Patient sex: F
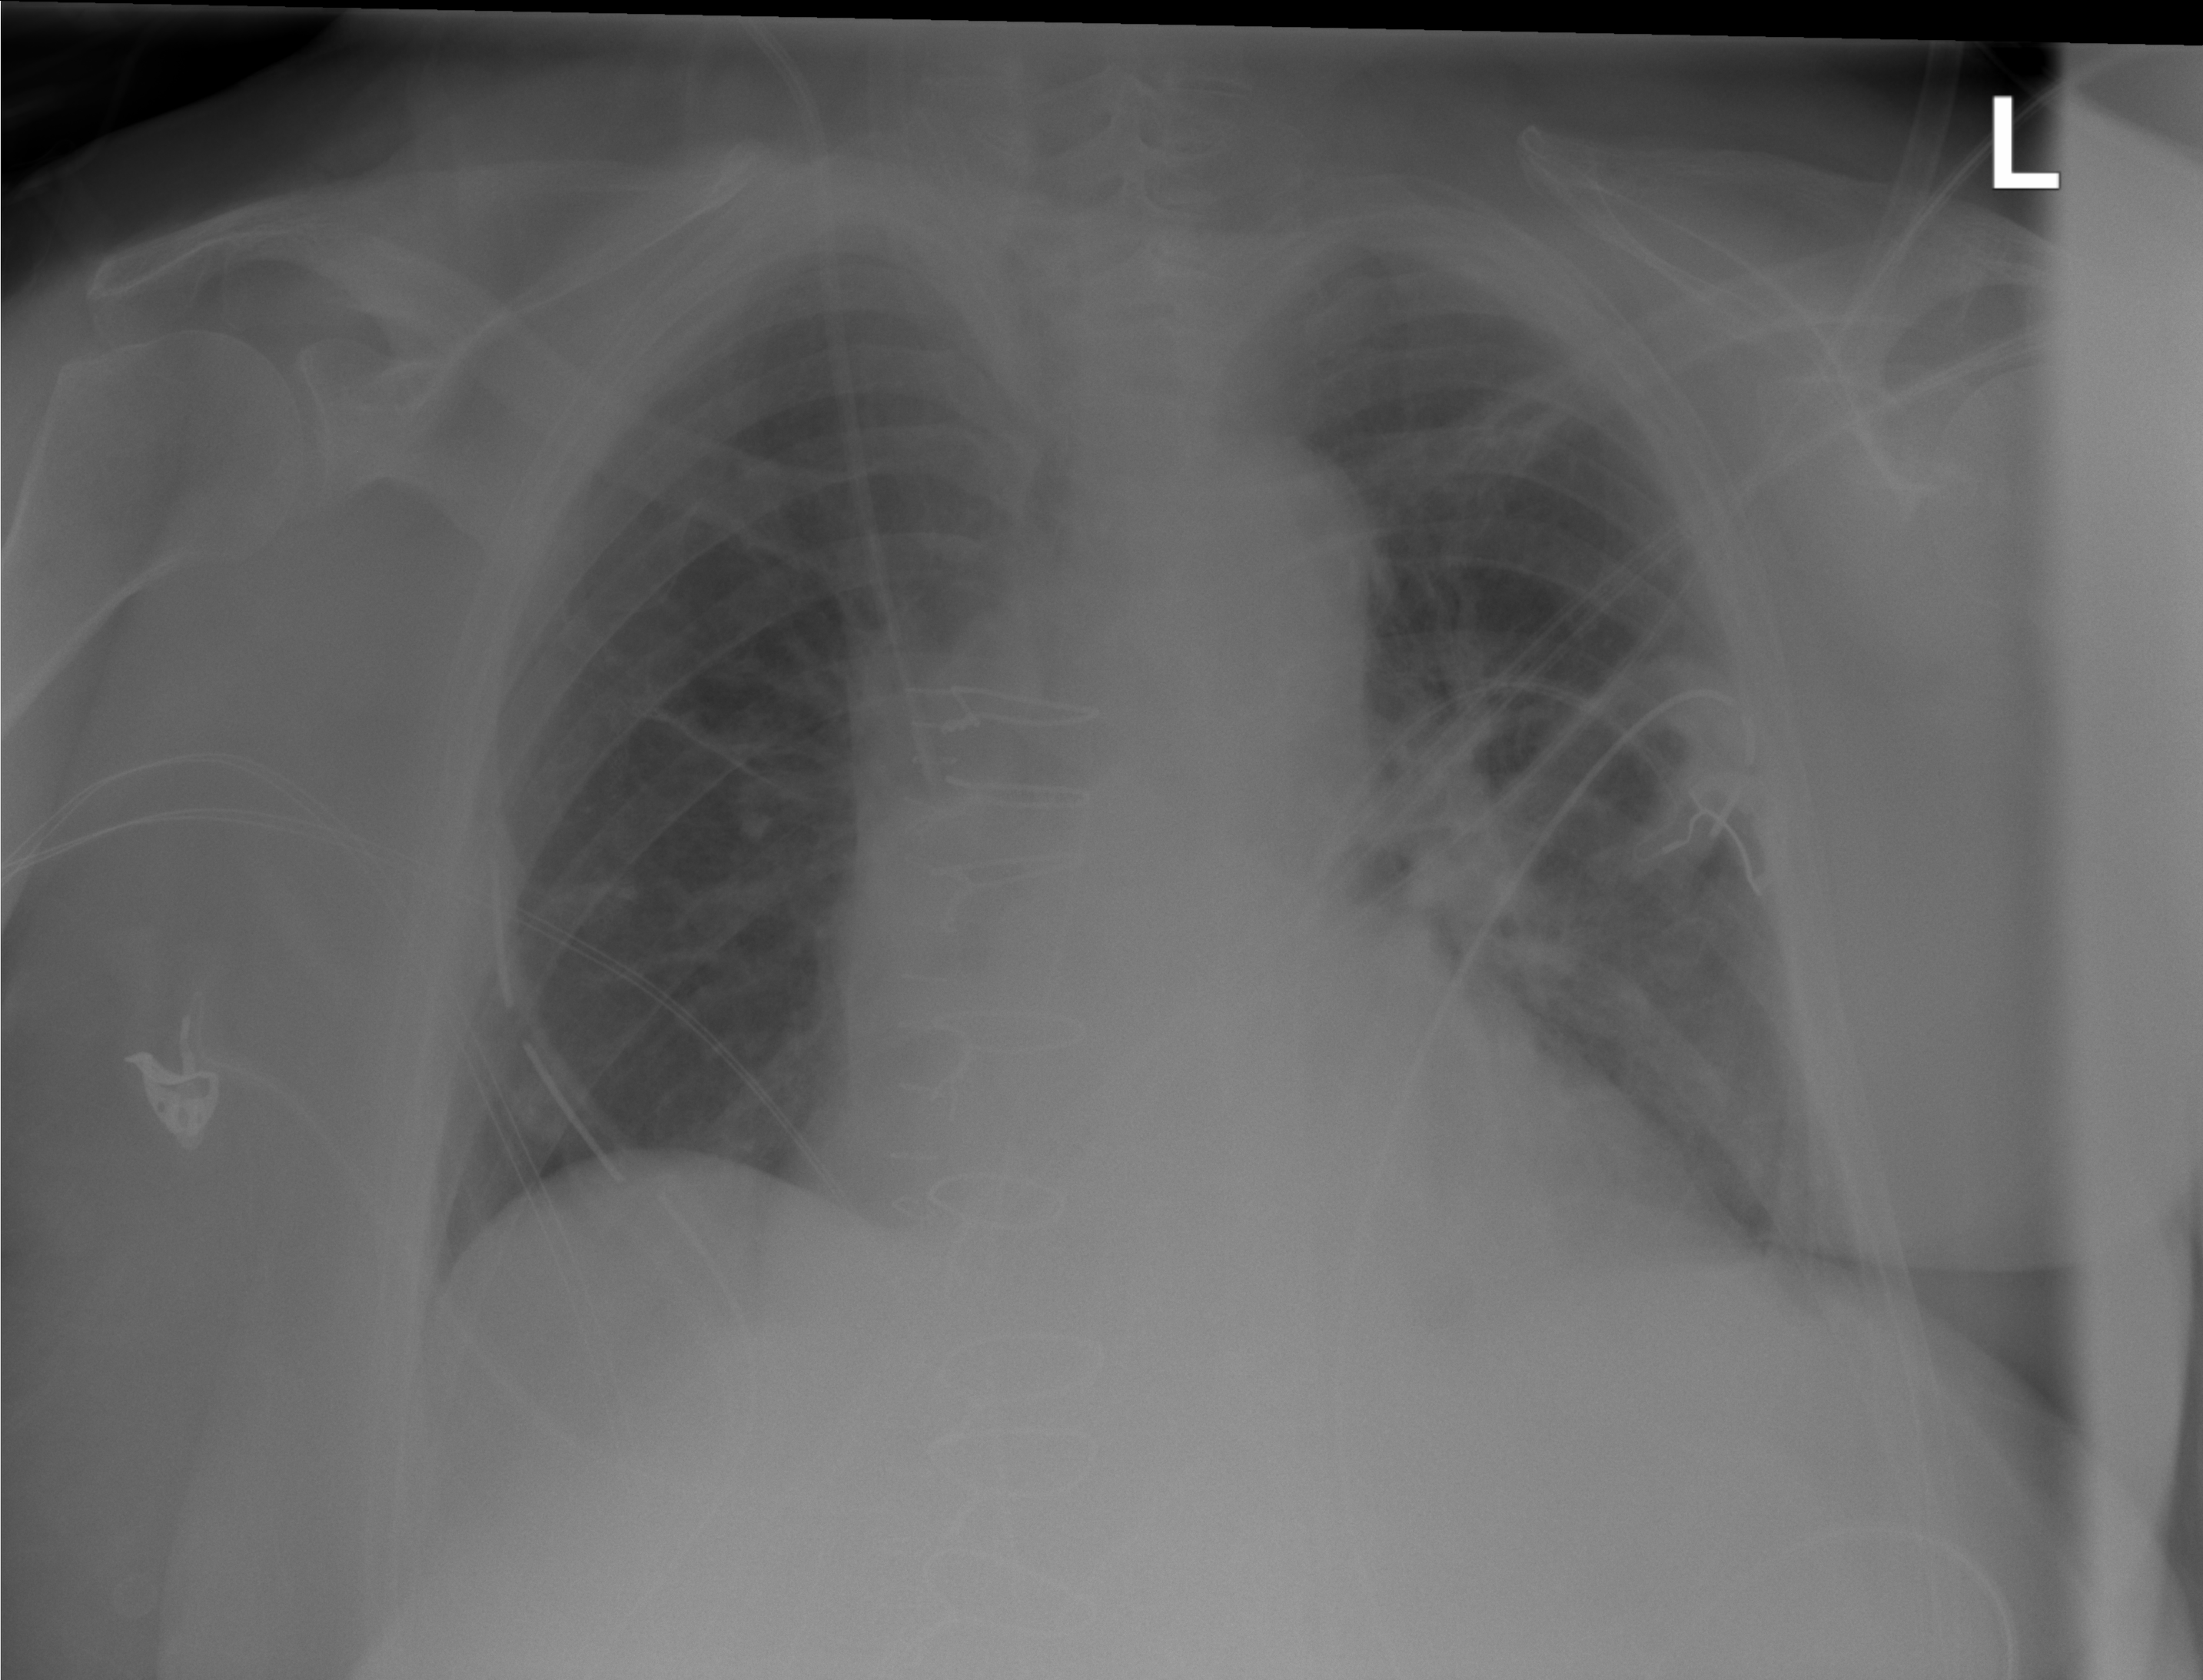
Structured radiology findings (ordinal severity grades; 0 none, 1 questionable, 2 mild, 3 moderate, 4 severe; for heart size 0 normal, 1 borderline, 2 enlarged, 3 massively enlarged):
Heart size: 2
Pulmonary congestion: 2
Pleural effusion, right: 0
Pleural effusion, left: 1
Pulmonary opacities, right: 0
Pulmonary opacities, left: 1
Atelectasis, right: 0
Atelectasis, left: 2